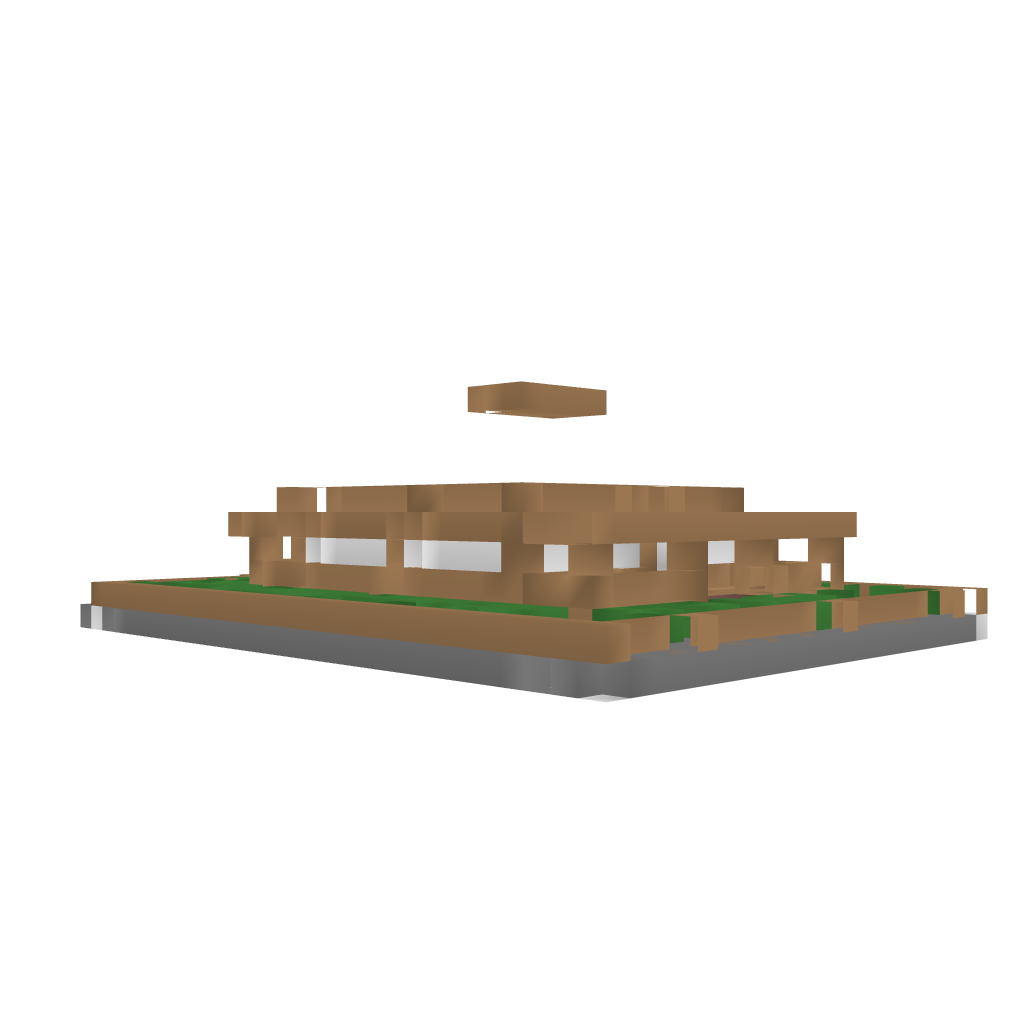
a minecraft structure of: Cottage bad low quality